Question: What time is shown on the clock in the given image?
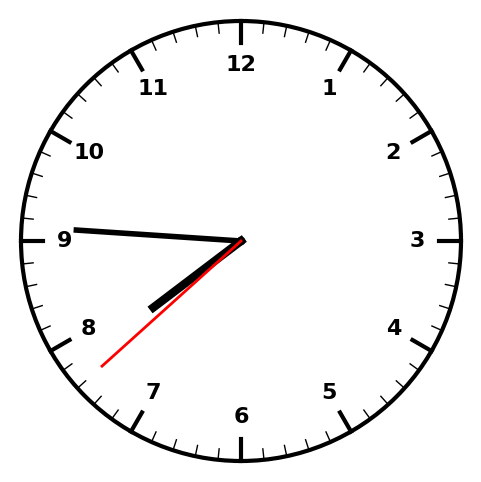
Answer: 07:45:38